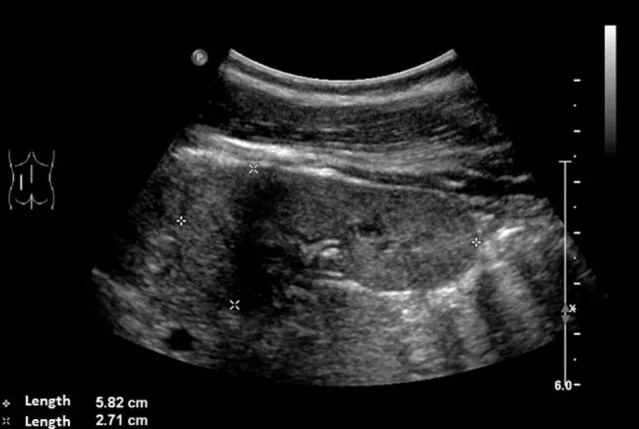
Ultrasound of the left kidney with a length of 5.8 cm (<1st percentile).
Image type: radiology (ultrasound)